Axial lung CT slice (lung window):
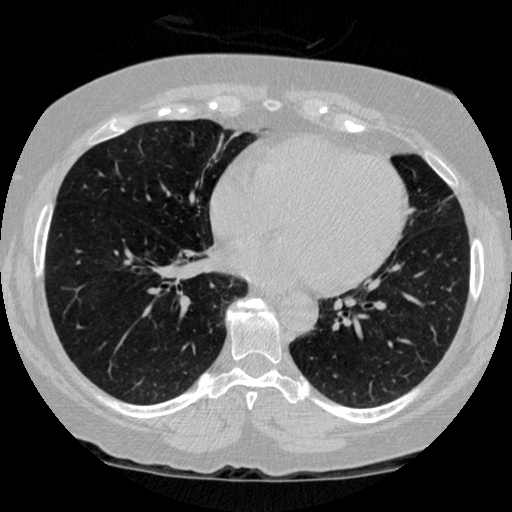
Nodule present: no